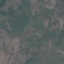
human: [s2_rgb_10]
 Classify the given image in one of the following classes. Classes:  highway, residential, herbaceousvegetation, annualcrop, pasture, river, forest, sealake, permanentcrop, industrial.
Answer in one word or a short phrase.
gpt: HerbaceousVegetation